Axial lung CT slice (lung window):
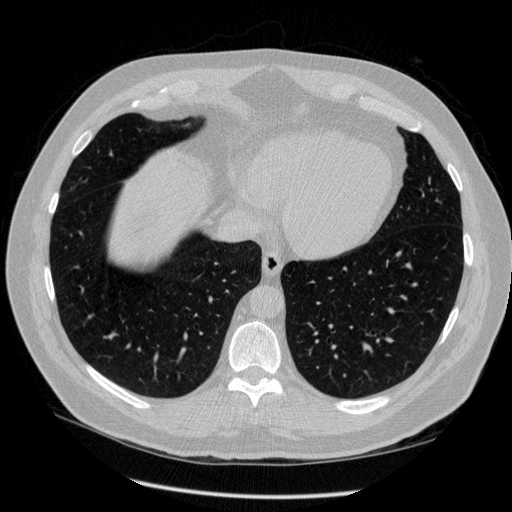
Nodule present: no